The plot is a Hilbert-envelope spectrum of a rotating bearing's acceleration signal, annotated with the bearing's characteristic defect frequencies. Classify the bearing condition as one of: normal, inner_race, outer_race, ball.
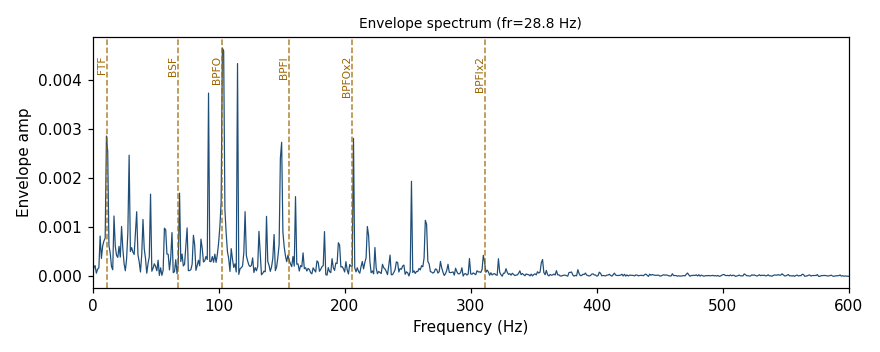
Answer: outer_race